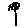
Label: flower